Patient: sex M, age 79
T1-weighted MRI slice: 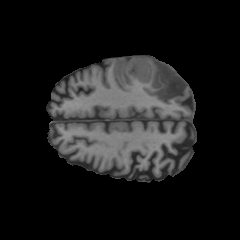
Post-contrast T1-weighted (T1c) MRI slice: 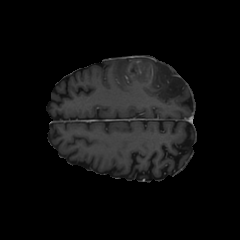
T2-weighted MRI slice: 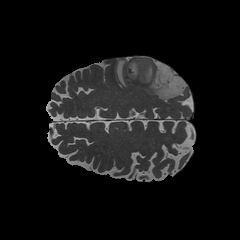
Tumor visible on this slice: yes
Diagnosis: Glioblastoma, IDH-wildtype
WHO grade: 4